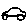
Label: car